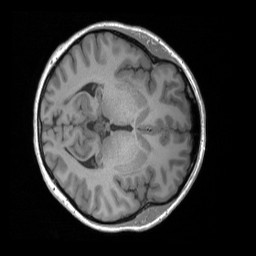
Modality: T1w
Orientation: axial
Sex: female
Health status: ill
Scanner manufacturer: siemens
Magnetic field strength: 3 T
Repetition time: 1.66 s
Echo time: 0.00254 s